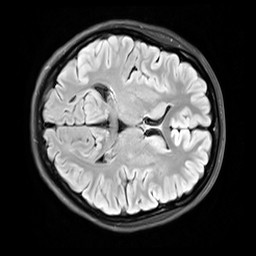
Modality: FLAIR
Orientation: axial
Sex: female
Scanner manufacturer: siemens
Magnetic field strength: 3 T
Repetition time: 10 s
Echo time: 0.09 s